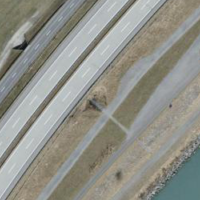
EUNIS habitat code: 57
Species observed at this site:
Campanula patula
Euphorbia cyparissias
Salvia pratensis